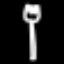
Label: fork